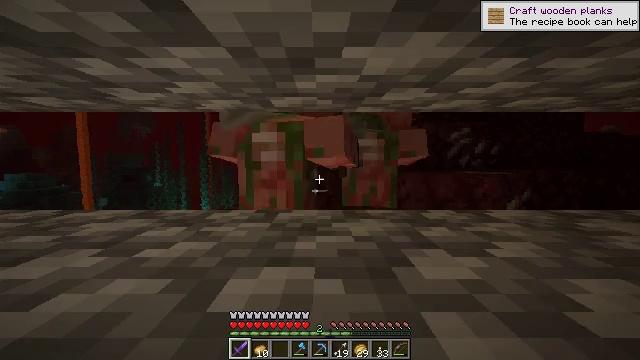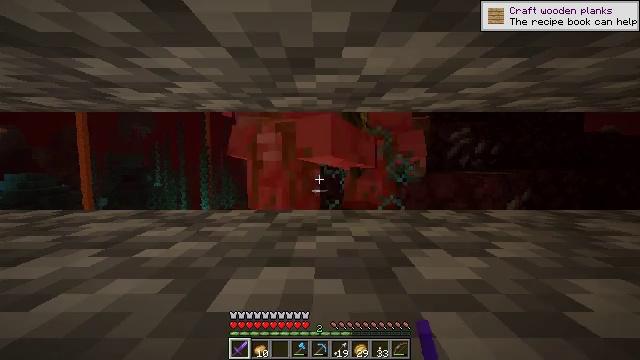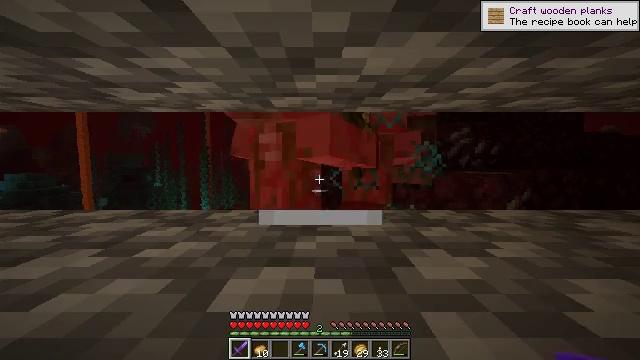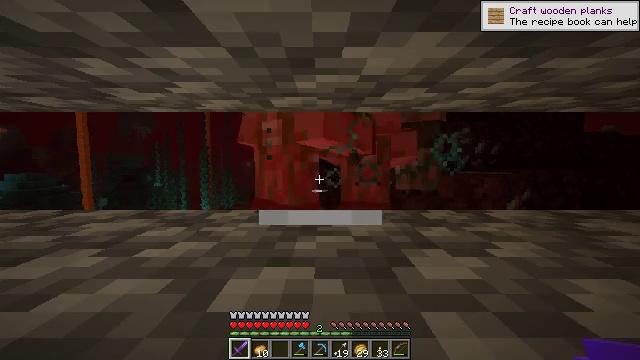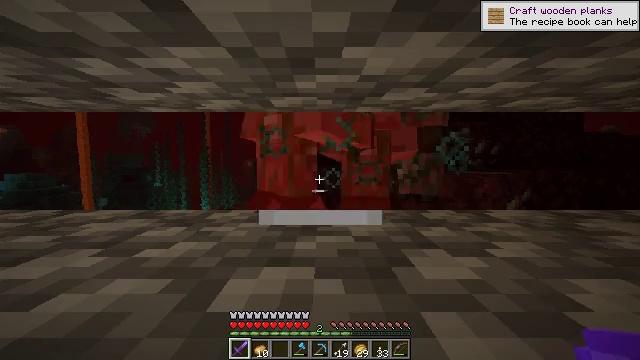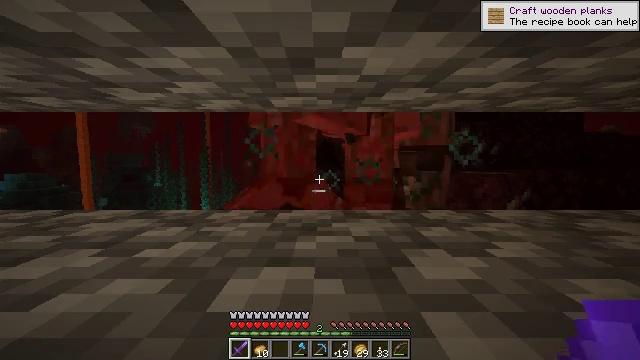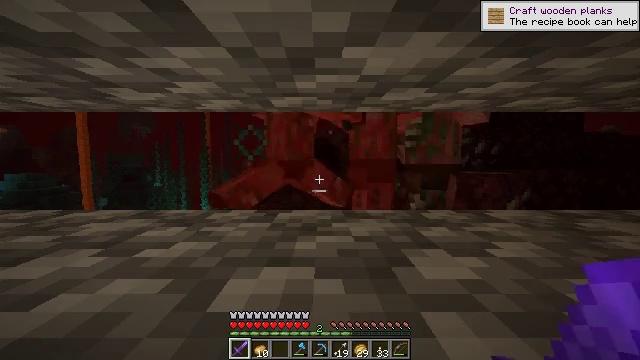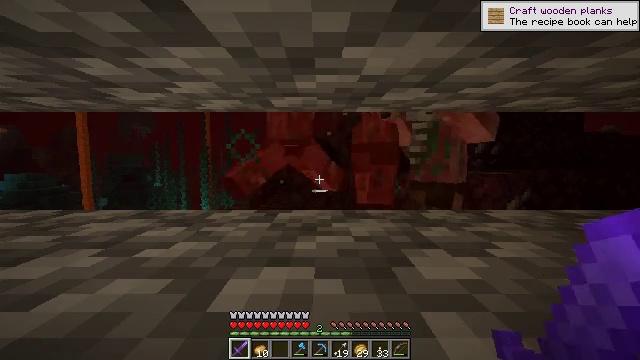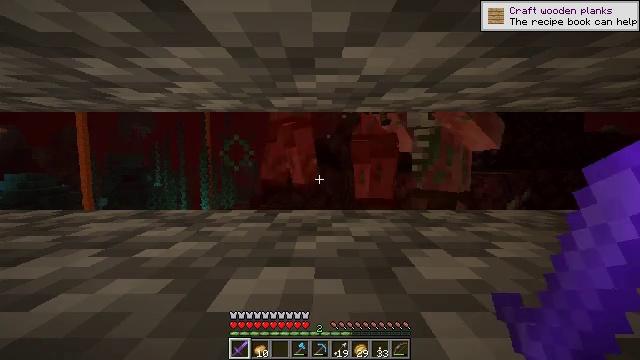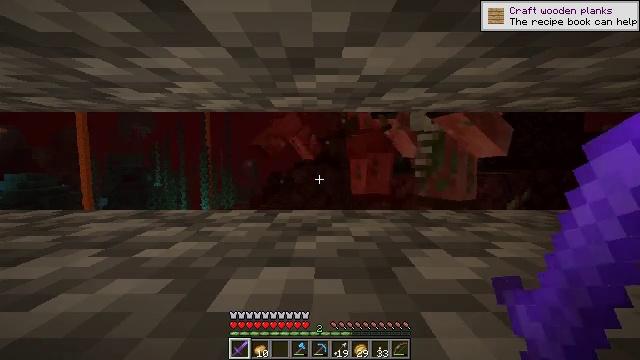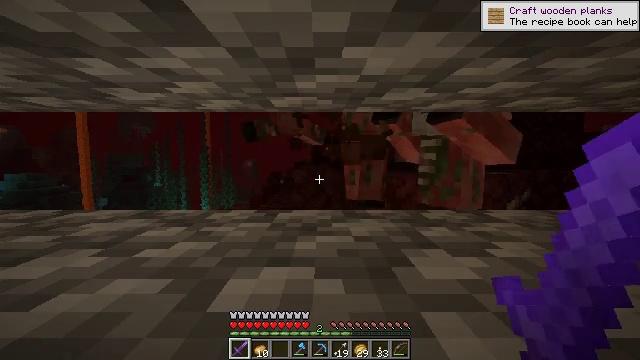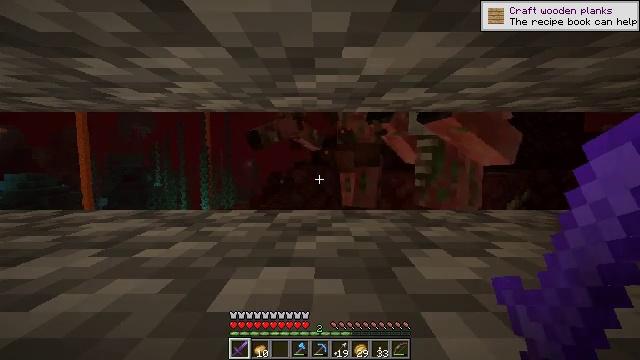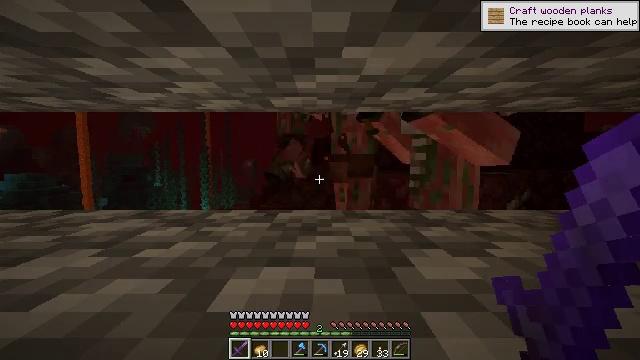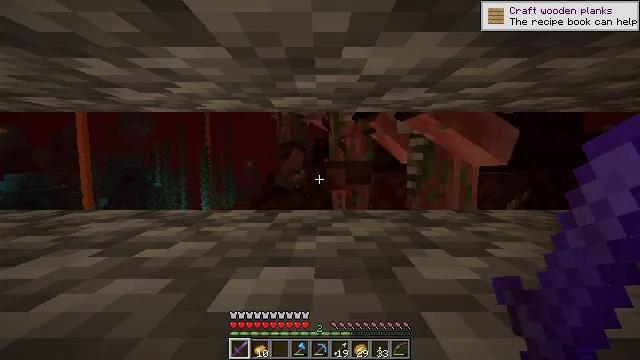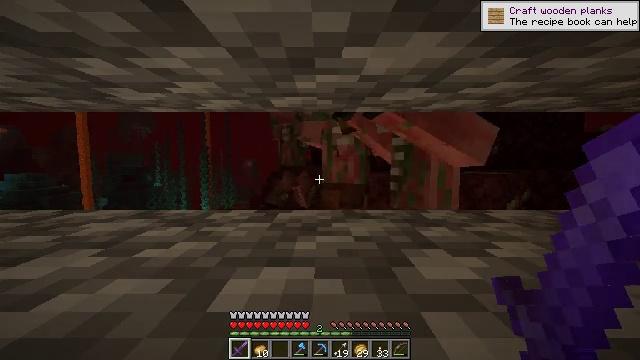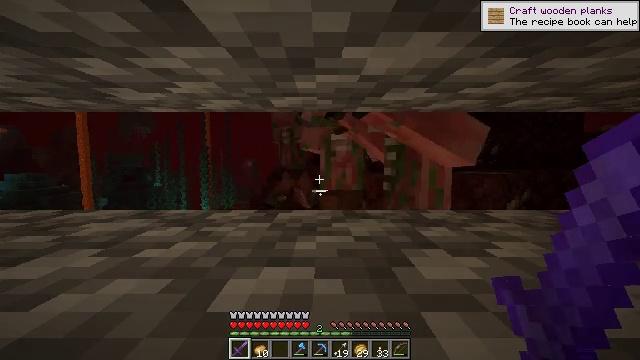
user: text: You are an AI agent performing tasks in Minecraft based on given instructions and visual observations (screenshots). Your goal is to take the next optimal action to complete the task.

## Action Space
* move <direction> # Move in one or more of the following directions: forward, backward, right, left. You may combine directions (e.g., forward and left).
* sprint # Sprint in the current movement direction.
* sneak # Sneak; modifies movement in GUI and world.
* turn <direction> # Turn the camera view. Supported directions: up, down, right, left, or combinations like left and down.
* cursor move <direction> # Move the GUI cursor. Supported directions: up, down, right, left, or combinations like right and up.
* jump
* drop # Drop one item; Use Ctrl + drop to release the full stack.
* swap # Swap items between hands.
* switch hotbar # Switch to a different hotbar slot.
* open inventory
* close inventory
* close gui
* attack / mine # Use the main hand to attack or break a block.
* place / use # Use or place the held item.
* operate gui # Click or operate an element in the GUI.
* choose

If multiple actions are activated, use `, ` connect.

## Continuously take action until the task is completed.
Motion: motion action
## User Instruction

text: Combat the zombified piglin.
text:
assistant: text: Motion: no_op
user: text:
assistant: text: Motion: no_op
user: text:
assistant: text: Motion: no_op
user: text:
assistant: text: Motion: no_op
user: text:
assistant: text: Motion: no_op
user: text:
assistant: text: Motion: no_op
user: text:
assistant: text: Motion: no_op
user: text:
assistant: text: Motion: no_op
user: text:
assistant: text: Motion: no_op
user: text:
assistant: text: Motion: no_op
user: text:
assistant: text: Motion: no_op
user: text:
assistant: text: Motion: no_op
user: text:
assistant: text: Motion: no_op
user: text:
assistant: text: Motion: no_op
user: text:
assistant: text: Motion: no_op
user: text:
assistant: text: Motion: no_op
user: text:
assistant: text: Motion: no_op
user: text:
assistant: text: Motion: no_op
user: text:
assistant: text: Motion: no_op
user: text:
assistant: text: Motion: no_op
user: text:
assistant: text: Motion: no_op
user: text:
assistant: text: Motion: attack / mine
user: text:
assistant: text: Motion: attack / mine
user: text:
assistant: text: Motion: attack / mine
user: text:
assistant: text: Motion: no_op
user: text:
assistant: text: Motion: no_op
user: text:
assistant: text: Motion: no_op